Here is a 2-D grayscale rendering of raw rotating-machine vibration samples (signal-to-image). Based on the visible evidence, which rotor condition applies: normal, misalignment, unbalance, looseness?
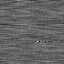
Answer: unbalance